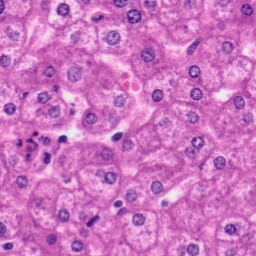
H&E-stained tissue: Liver